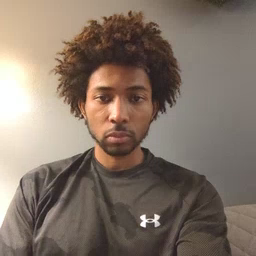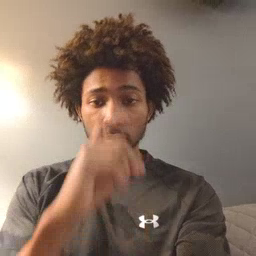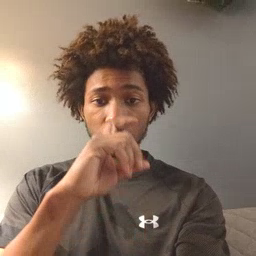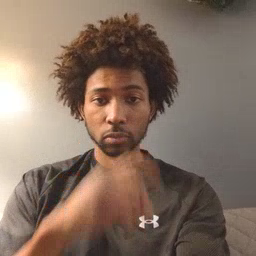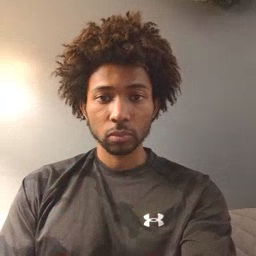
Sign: doll